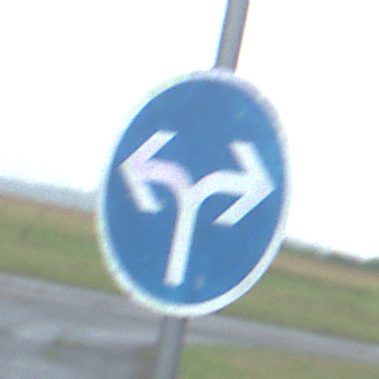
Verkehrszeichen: VorgeschriebeneFahrtrichtungRechtsOderLinks
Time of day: Midday
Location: Outdoor (Suburban)
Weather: Overcast
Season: NotSpecified
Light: Natural